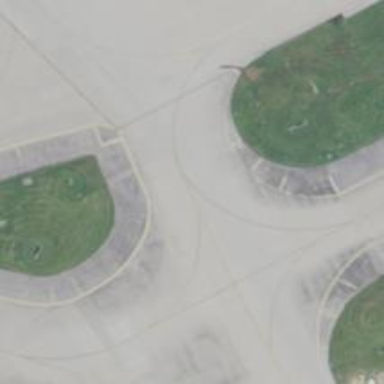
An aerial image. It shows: Image of taxiway at airport.